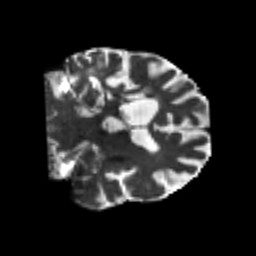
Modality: T2w
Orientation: coronal
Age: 74
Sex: male
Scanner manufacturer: siemens
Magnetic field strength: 3 T
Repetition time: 7.7 s
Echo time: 0.09 s